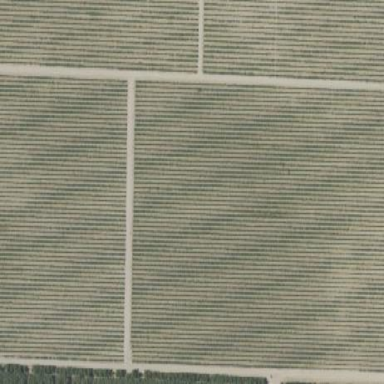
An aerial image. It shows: Vineyard.